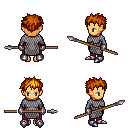
a pixel art fantasy rpg character, female body template, human, tanned skin, chain mail, red pants, dark blonde bedhead hairstyle, metal gloves, metal boots, spear, four views (front, back, left, right), 2x2 character sprite sheet, small pixel art, hard edges, no anti-aliasing